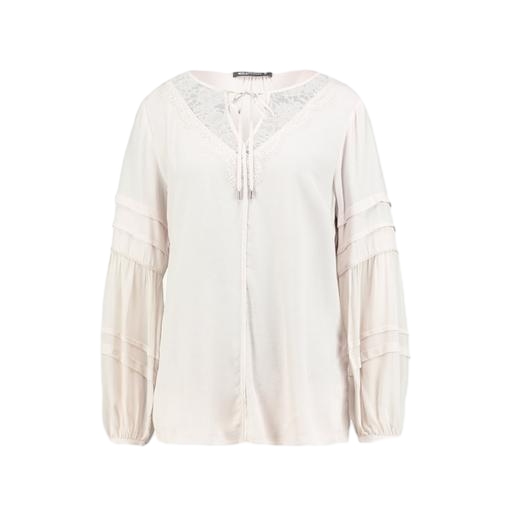
pink lace-detail shirt, long-sleeve blouse, white lace-accented peasant blouse, white background